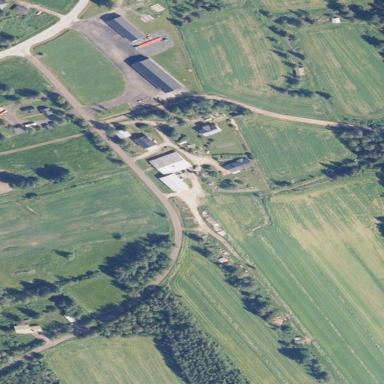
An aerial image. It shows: Farmyard area.